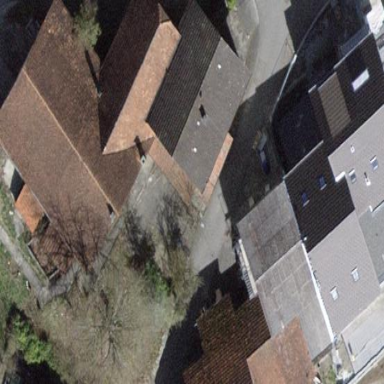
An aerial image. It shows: Building with tile roof.